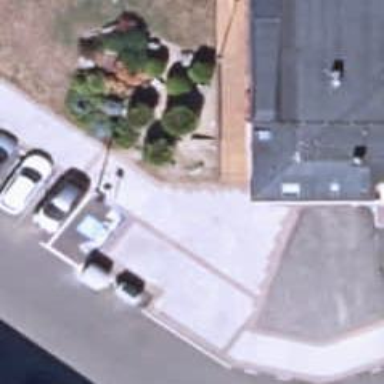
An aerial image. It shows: Set of steps on the road.